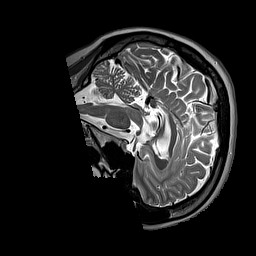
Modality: T2w
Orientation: sagittal
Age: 29
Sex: female
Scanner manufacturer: siemens
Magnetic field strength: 3 T
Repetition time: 3.2 s
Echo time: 0.212 s